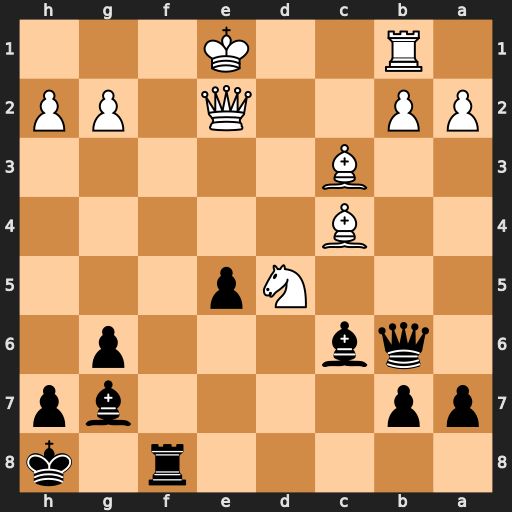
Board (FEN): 5r1k/pp4bp/1qb3p1/3Np3/2B5/2B5/PP2Q1PP/1R2K3
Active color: b
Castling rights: -
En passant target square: -
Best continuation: Qg1+ Kd2 Qxb1 Qxe5 Rf2+